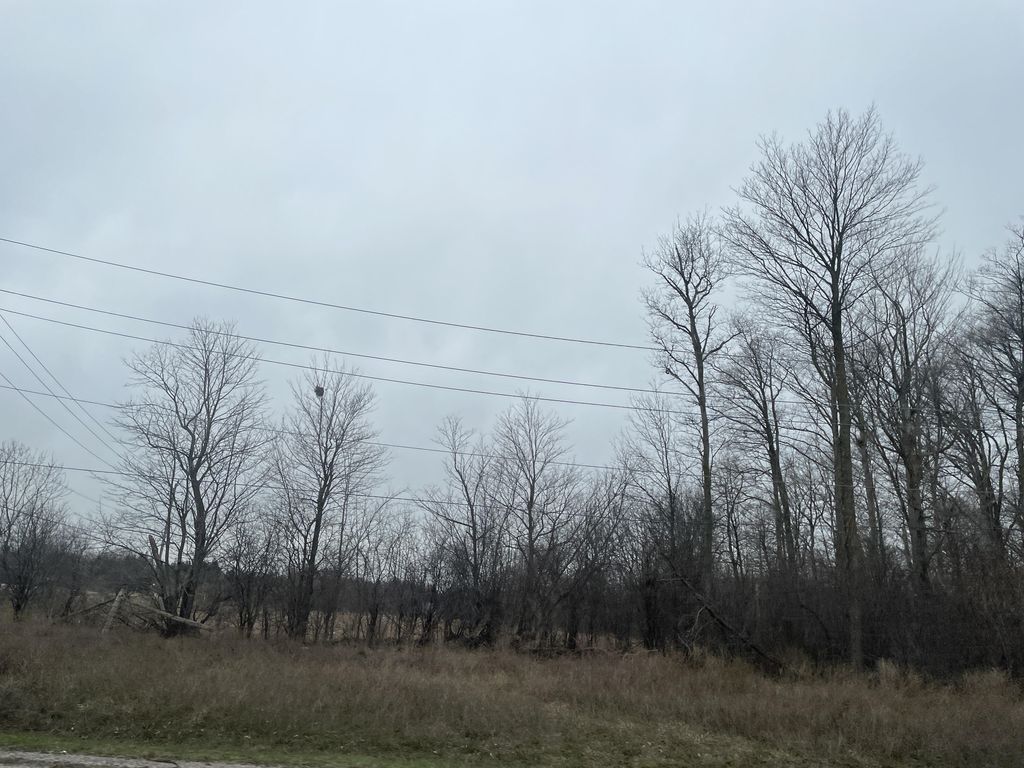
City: kitchener-waterloo